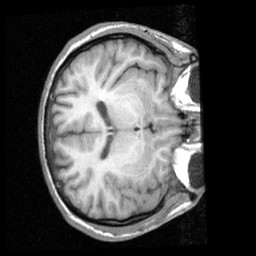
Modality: T1w
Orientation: axial
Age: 24